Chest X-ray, PA view. Patient: 47 years old, sex M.
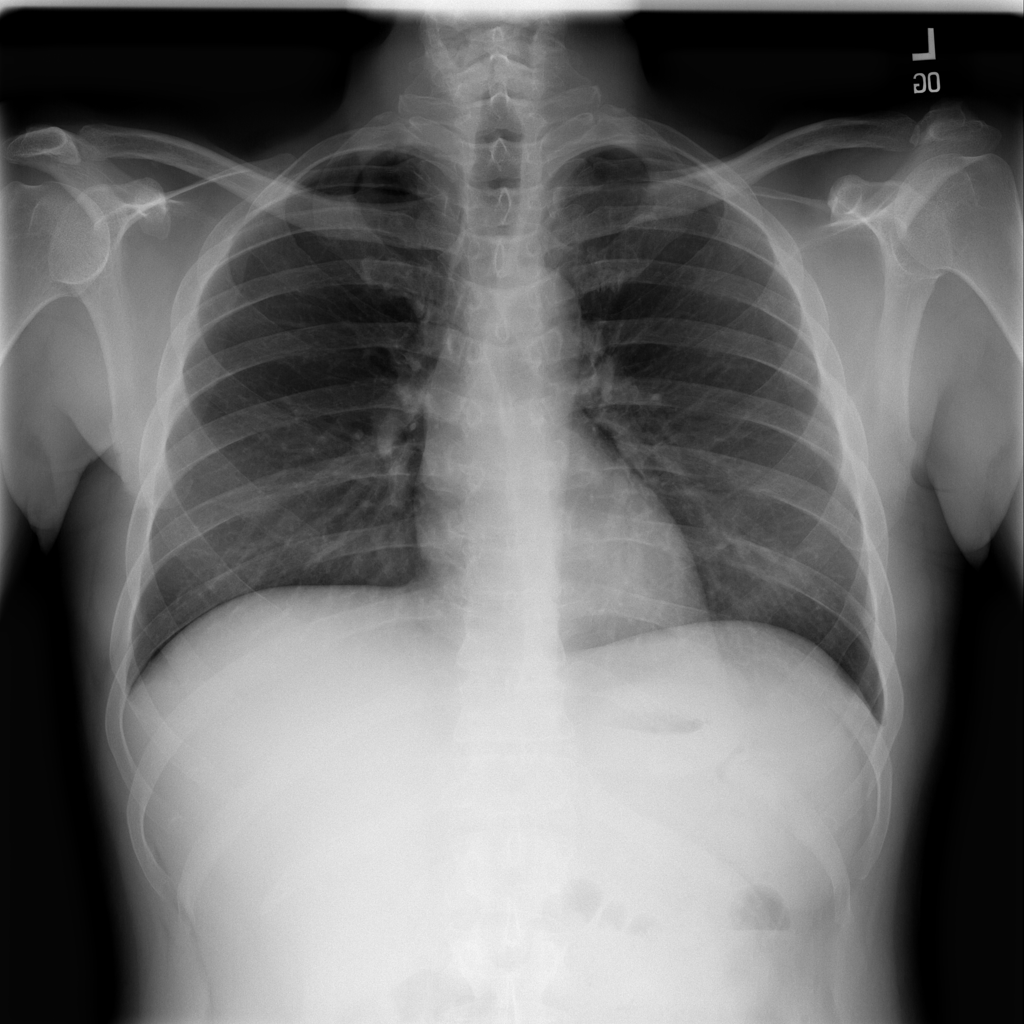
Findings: No Finding